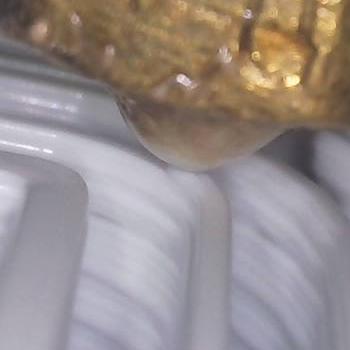
Flow rate: 118%